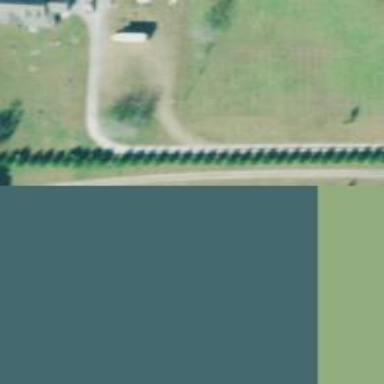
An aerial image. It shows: Driveway.